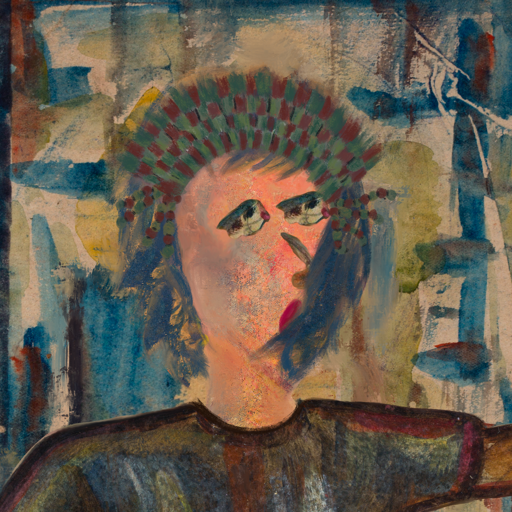
Background: Orphan, Head And Neck Side: Irani, Face Side: Pipe, Bust: Mosgoul, Hair Side: In_The_Sun, Head Accessory: After_Raid_Crown, Second Necklace: Blank, Necklace: Blank, Baby: Blank